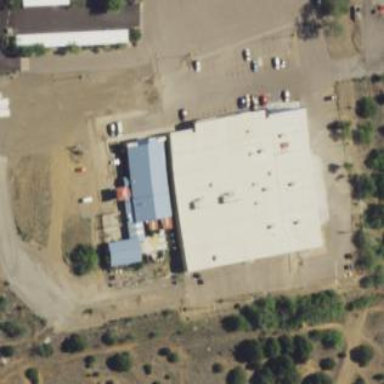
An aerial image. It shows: Hardware shop located in building.